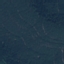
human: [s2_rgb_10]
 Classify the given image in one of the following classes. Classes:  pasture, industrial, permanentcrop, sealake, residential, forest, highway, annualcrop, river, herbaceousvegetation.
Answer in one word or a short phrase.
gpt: Forest